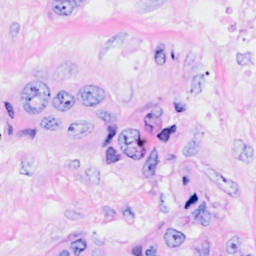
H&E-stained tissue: Breast